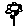
Label: flower